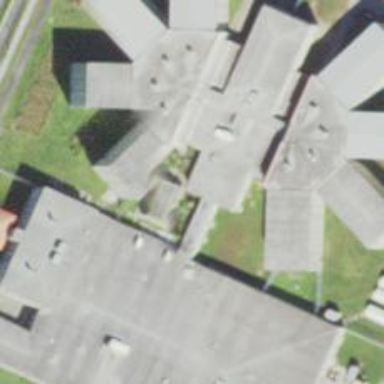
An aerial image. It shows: Prison.